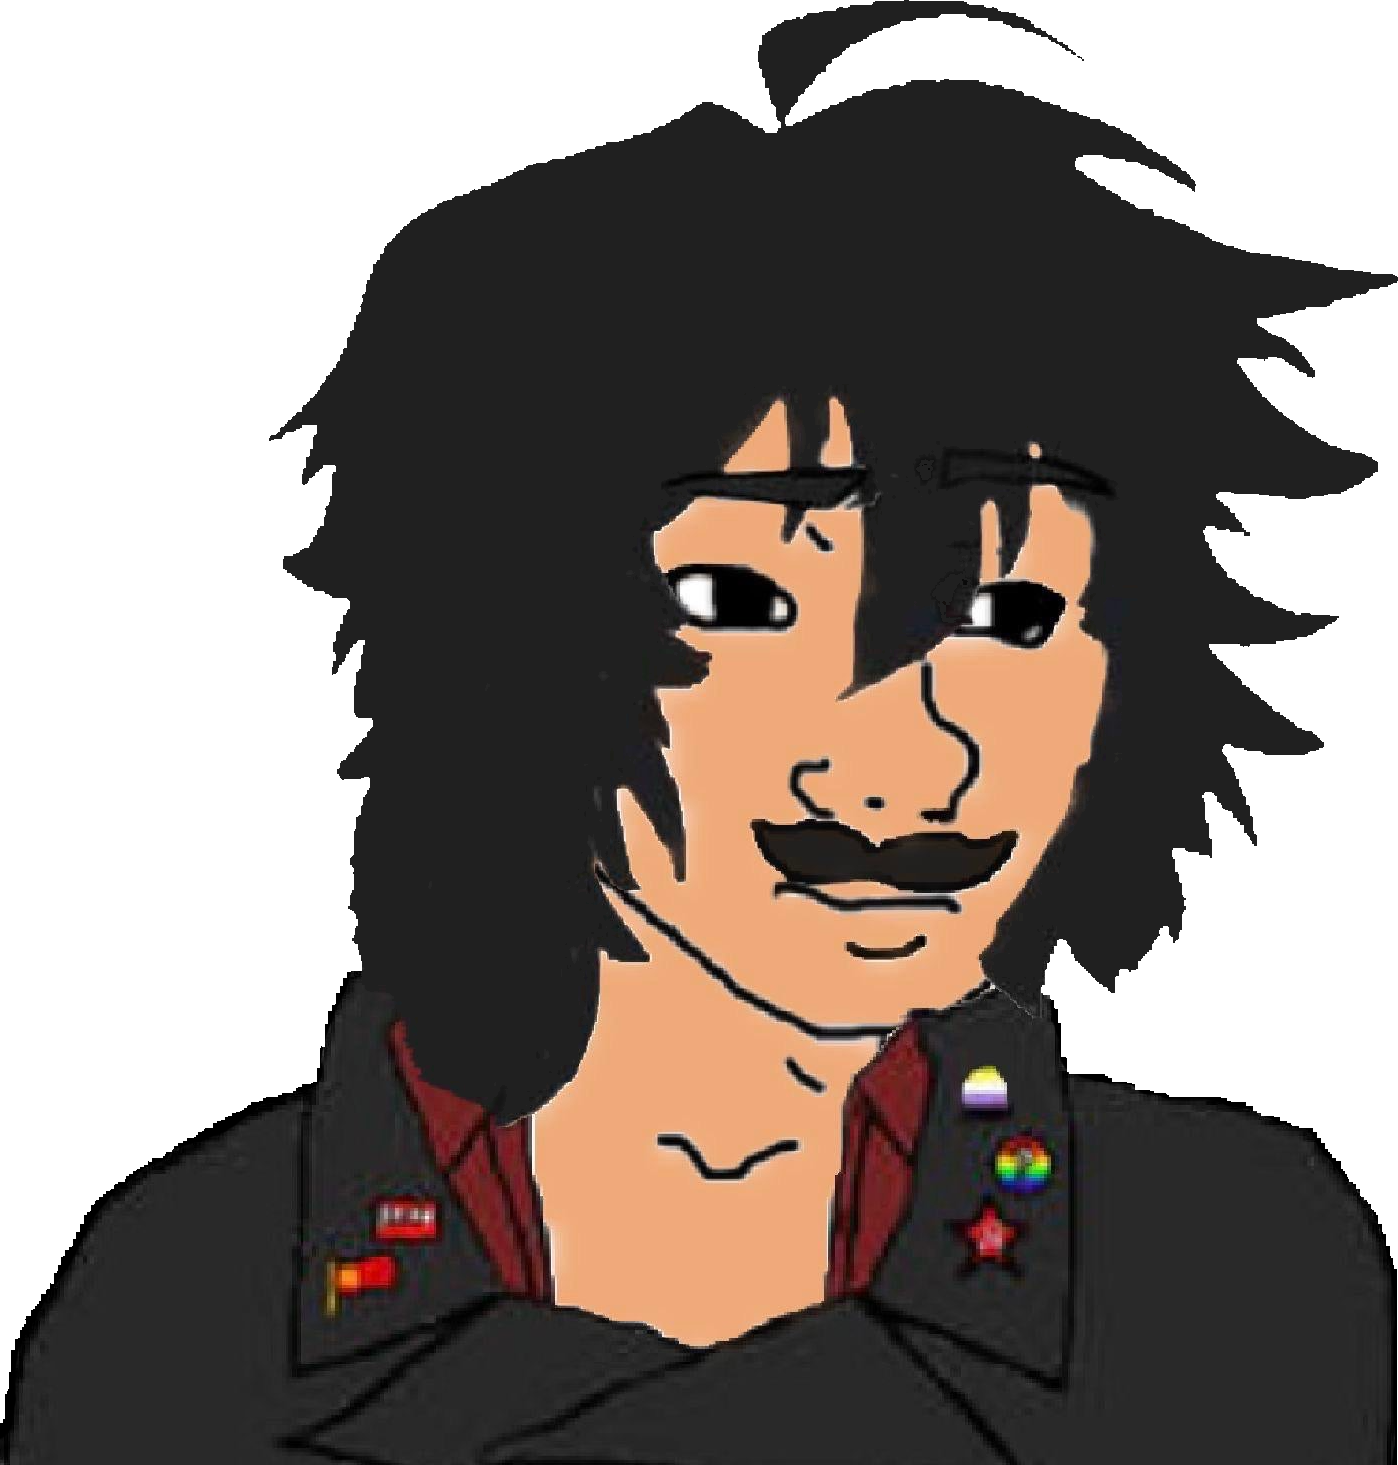
Label: 5_Twinkjak